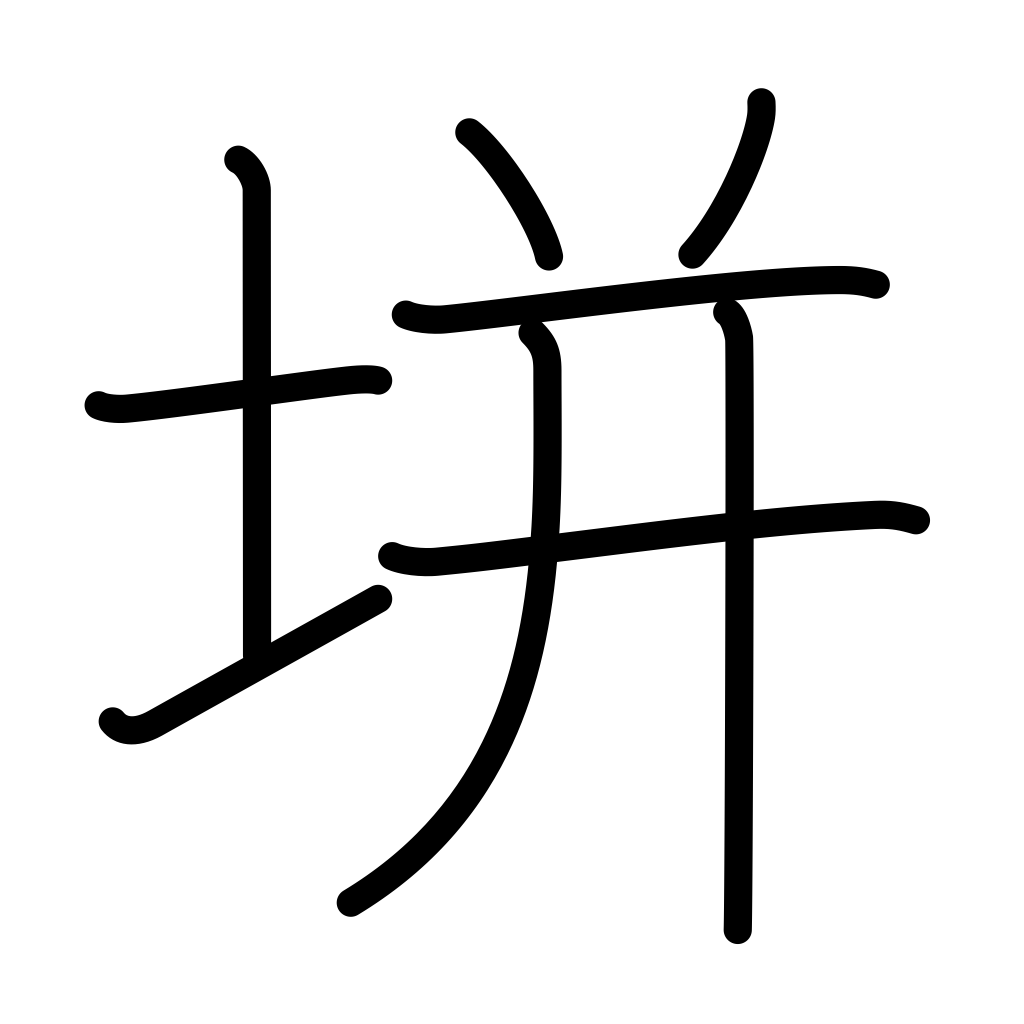
Meaning: used in proper names